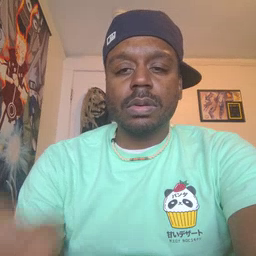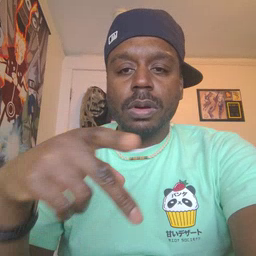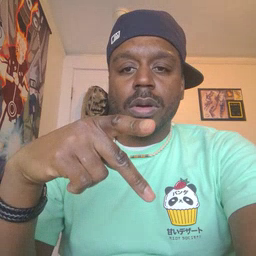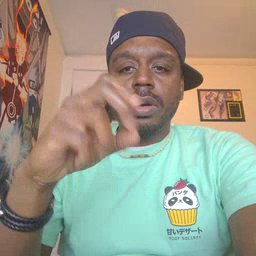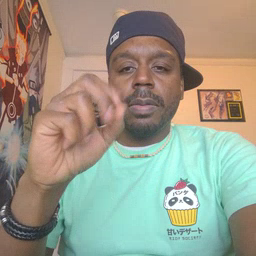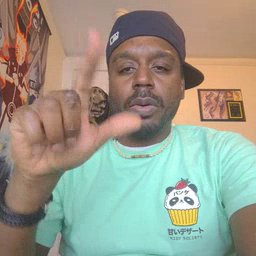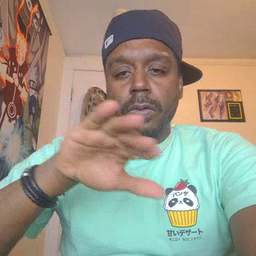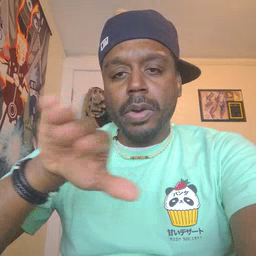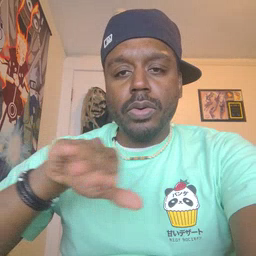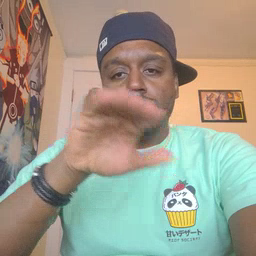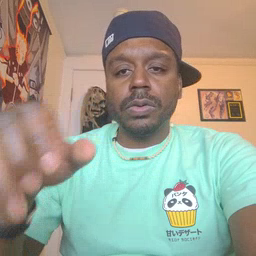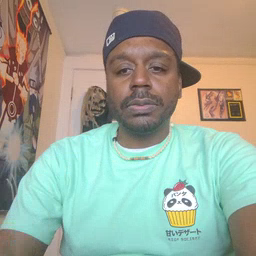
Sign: pool